The plot shows how the frequency content of a bearing vibration signal evolves over time (STFT spectrogram). Classify the bearing condition as one of: normal, inner_race, outer_race, ball.
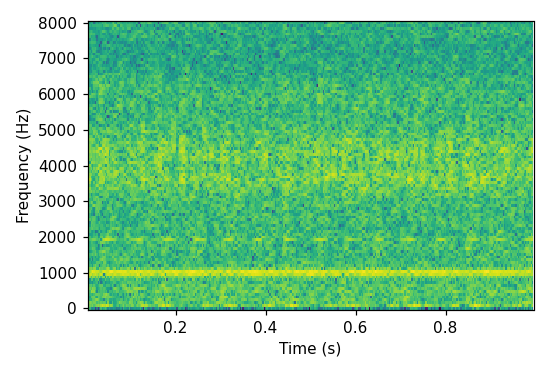
Answer: normal